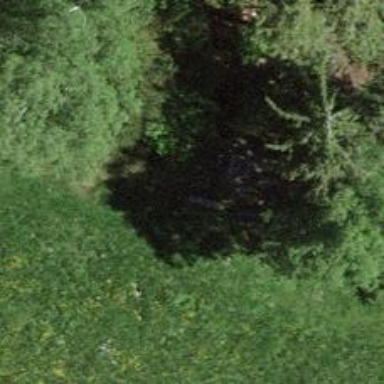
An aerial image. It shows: Bench.